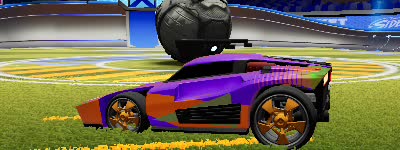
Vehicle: breakout